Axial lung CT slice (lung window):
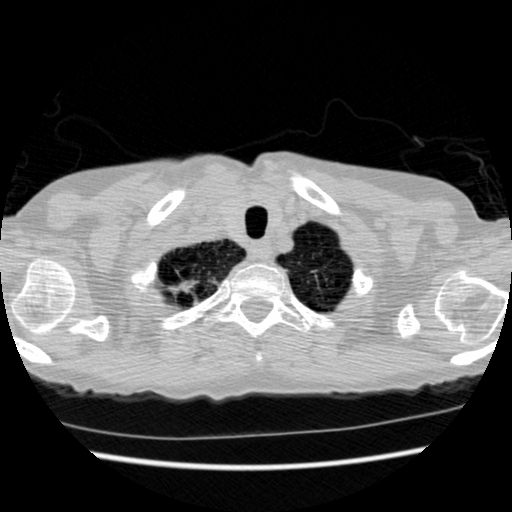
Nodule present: yes
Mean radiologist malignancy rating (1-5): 4